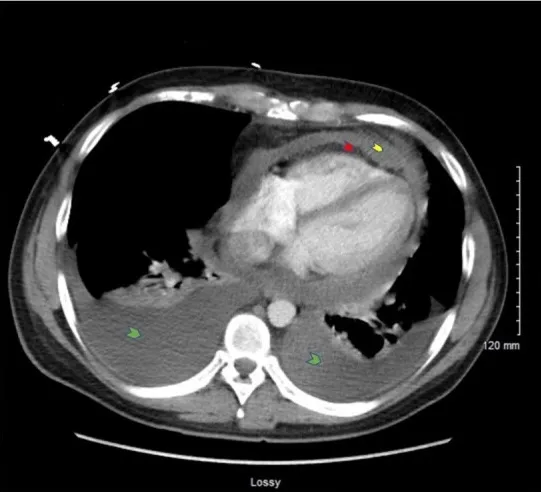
CT chest angiogram demonstrating moderate to large-sized bilateral pleural effusions, greater on the right side (green arrowheads), moderate-sized pericardial effusion (red arrowhead), thickened pericardium (yellow arrowhead), along with mediastinal and hilar adenopathy, and mediastinal fat stranding.
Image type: radiology (ct)